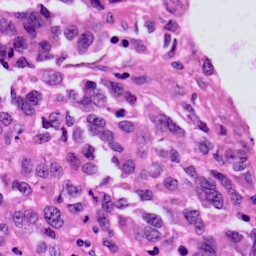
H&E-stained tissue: Skin